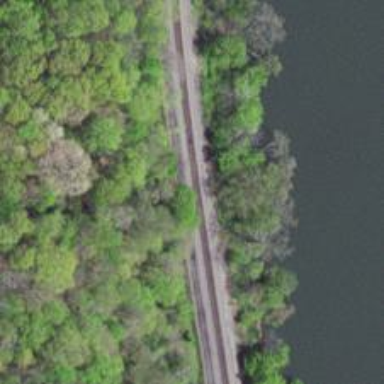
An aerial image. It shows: Railway track.